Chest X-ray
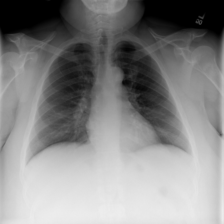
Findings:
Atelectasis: negative
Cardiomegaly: negative
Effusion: negative
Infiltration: positive
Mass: negative
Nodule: negative
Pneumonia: negative
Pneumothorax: negative
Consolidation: negative
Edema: negative
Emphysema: negative
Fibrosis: negative
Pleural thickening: negative
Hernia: negative